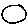
Label: sun